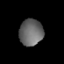
Tissue: prostate
Cell type: Myeloid cells
Senescence score: 0.3197
Nuclear area (px): 616
Mean DAPI intensity: 103.253